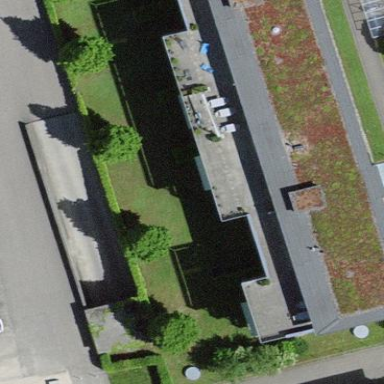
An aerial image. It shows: Apartment building with flat roof.